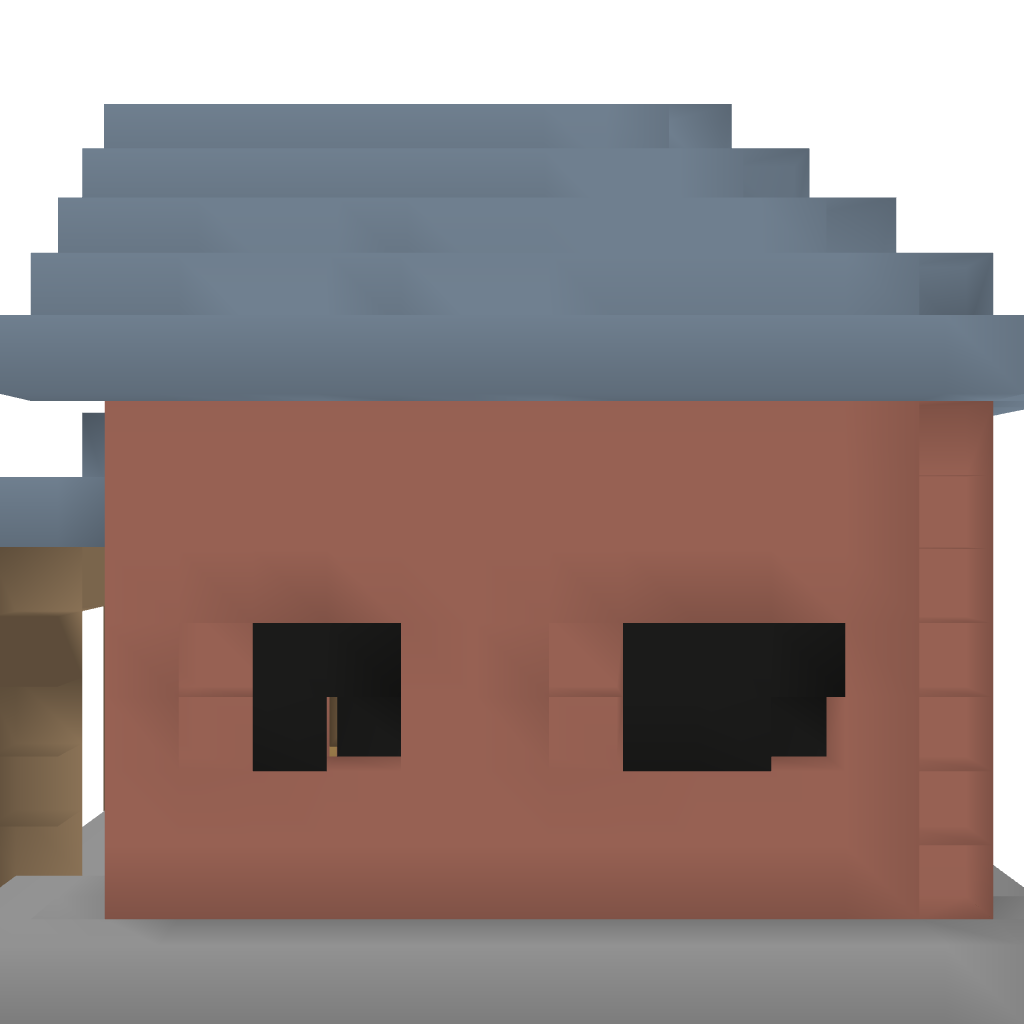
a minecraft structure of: Little brick house